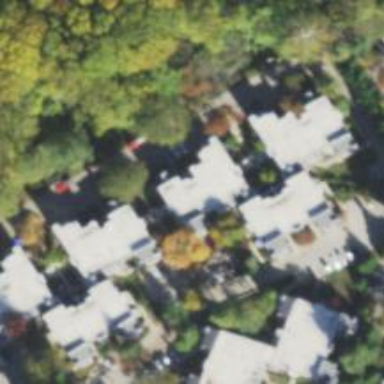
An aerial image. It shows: View of apartment building.